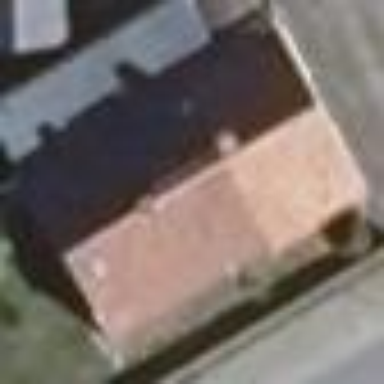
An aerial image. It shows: Detached building with gabled roof.